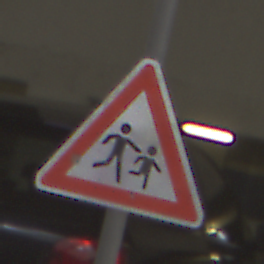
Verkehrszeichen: KinderLinks
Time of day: Midday
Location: Roofed (Urban)
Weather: Overcast
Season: NotSpecified
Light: Artificial